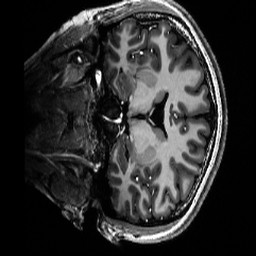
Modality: T1w
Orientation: coronal
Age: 21
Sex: female
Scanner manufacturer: siemens
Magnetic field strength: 6.98 T
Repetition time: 6 s
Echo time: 0.00299 s